Question: In actionscript 3.0, I want to attach a display name to an entire pie chart component. For instance, something like the years added below each chart in the following image:

All I've been able to find so far is (as was done in generating this image) adding a separate text field component that includes the chart name. I've been over Adobe's docs and I can't find any way to add a name/label that goes with the entire chart, but I wanted to check if anyone knows of a method I've missed.
(adding a separate text field will work, it just seems like there should be a way to attach the name to the chart)
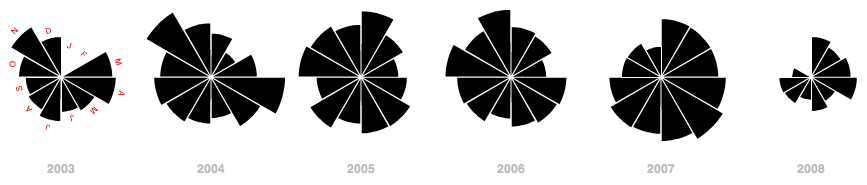
Answer: As far as I know, there is no such title for a pie chart, and I don't think there is any for other charts in the Flex framework. The title should be added external to the chart component. Such approach would provide greater flexibility to configure how the title should look, its placement, interactivity, etc.